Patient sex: M
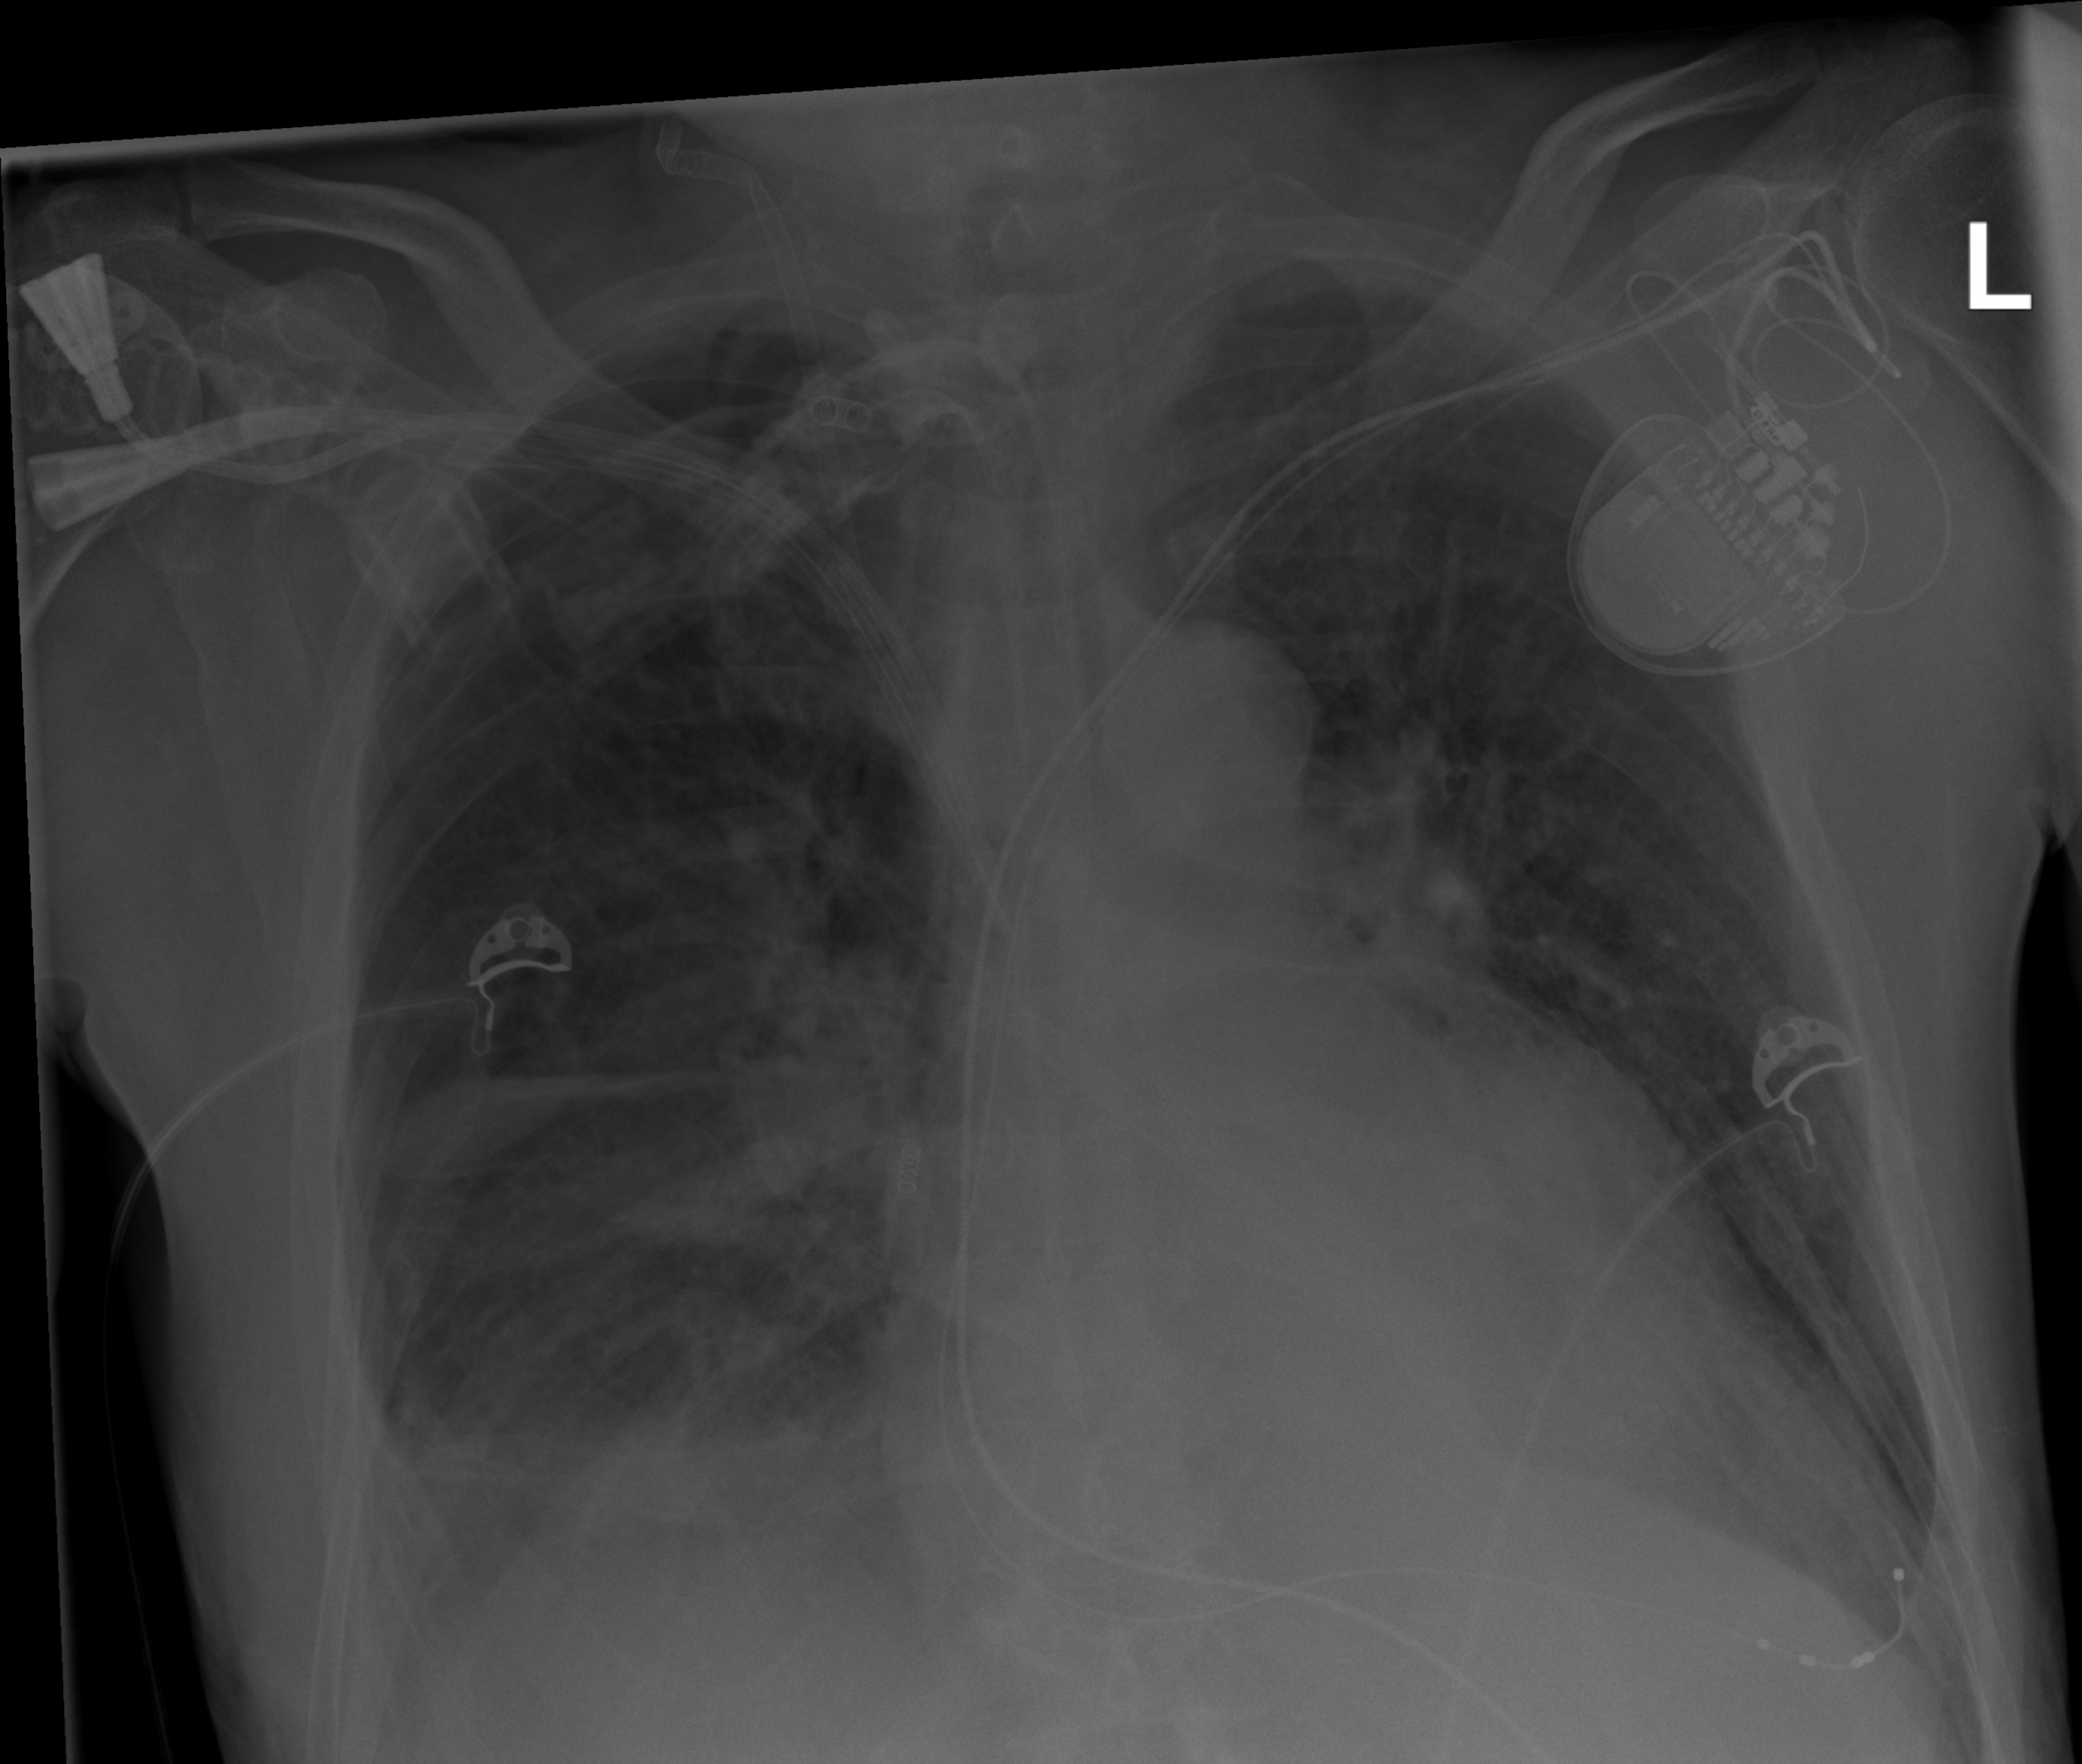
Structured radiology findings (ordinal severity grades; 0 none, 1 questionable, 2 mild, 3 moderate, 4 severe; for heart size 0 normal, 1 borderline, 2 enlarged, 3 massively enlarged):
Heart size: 2
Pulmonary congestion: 2
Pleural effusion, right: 2
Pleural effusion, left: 0
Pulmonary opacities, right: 2
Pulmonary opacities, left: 0
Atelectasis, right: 2
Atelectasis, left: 0